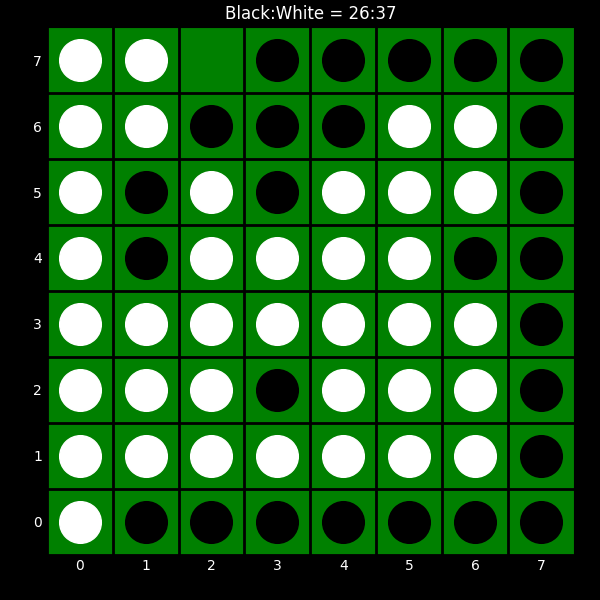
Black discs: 26
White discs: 37